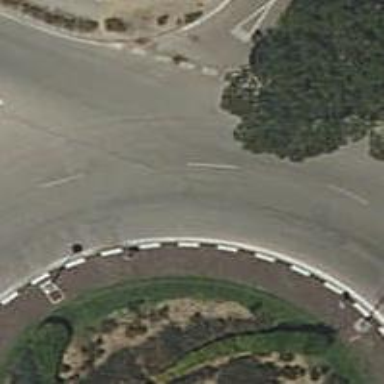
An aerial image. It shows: Roundabout on residential road.